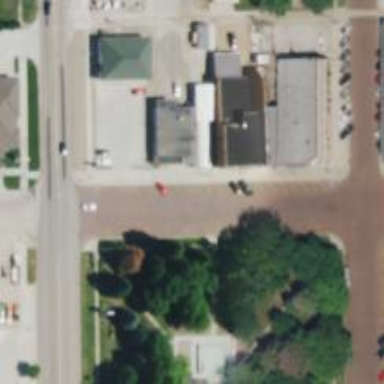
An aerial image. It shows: Post office.